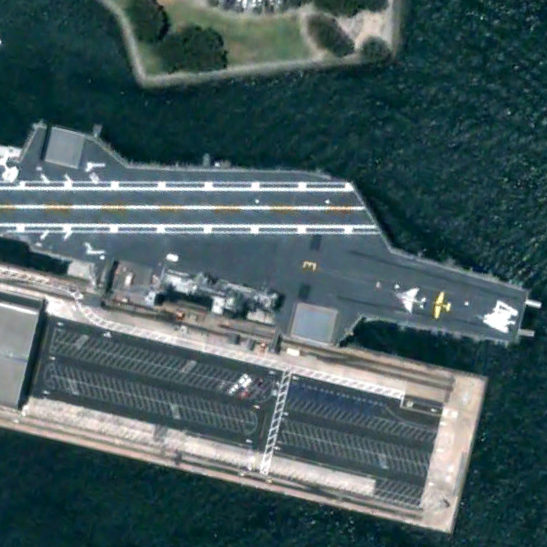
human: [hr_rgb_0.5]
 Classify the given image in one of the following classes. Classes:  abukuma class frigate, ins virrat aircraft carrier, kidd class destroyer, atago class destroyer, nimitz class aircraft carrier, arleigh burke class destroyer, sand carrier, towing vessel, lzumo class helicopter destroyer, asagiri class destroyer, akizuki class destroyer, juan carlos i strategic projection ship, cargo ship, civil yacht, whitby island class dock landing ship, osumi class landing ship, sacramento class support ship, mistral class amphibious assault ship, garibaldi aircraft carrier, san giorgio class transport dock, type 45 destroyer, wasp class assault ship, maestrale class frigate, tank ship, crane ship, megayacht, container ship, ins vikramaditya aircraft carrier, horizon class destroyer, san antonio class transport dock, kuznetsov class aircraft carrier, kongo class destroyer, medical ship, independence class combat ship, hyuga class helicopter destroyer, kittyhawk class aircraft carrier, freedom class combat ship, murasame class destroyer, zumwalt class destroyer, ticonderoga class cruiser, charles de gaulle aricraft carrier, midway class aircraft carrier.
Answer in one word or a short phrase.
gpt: Midway class aircraft carrier